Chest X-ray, PA view. Patient: 65 years old, sex M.
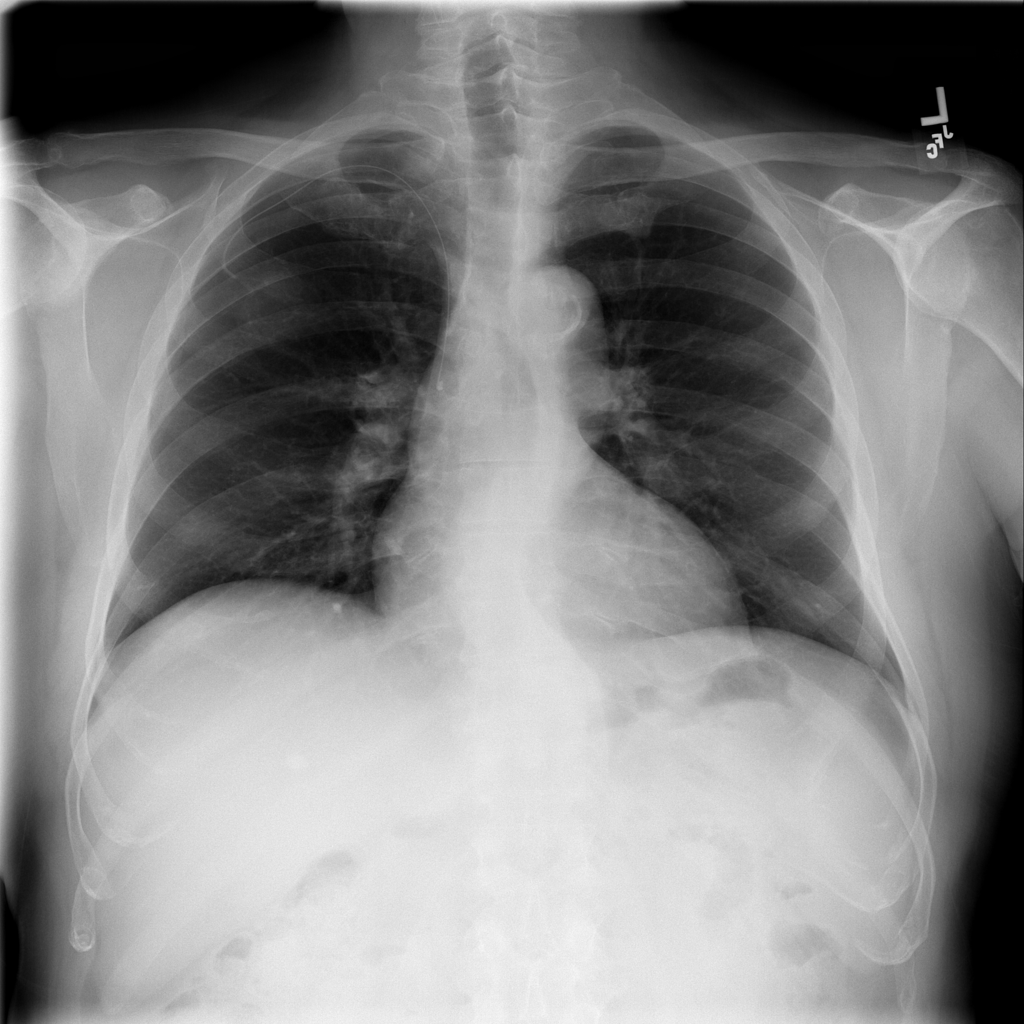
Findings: No Finding